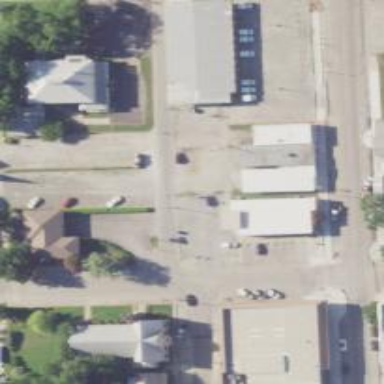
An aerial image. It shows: Alley classified as service road.